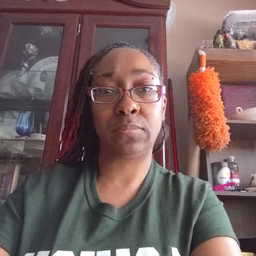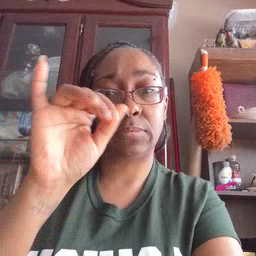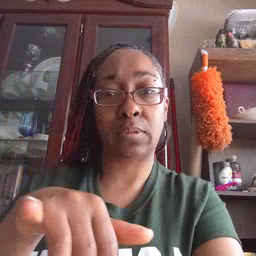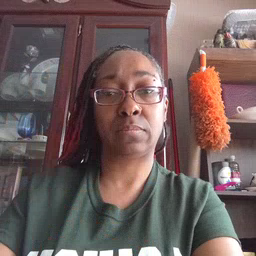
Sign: stay